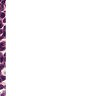
Metastatic tissue present: no